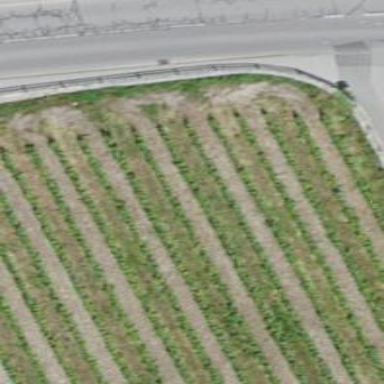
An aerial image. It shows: Vineyard where grapes are grown.